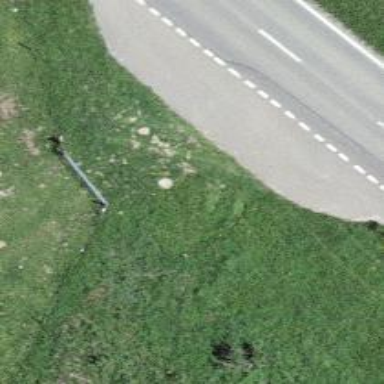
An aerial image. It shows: Bus stop along the road.